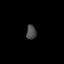
Tissue: skin
Cell type: Epithelial cells
Senescence score: 0.8747
Nuclear area (px): 143
Mean DAPI intensity: 73.203